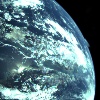
Label: cloud